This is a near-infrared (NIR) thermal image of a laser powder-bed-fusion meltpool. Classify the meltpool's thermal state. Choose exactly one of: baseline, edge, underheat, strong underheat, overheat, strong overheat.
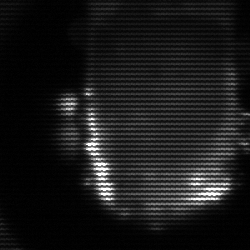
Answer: baseline